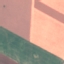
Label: AnnualCrop